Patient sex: F
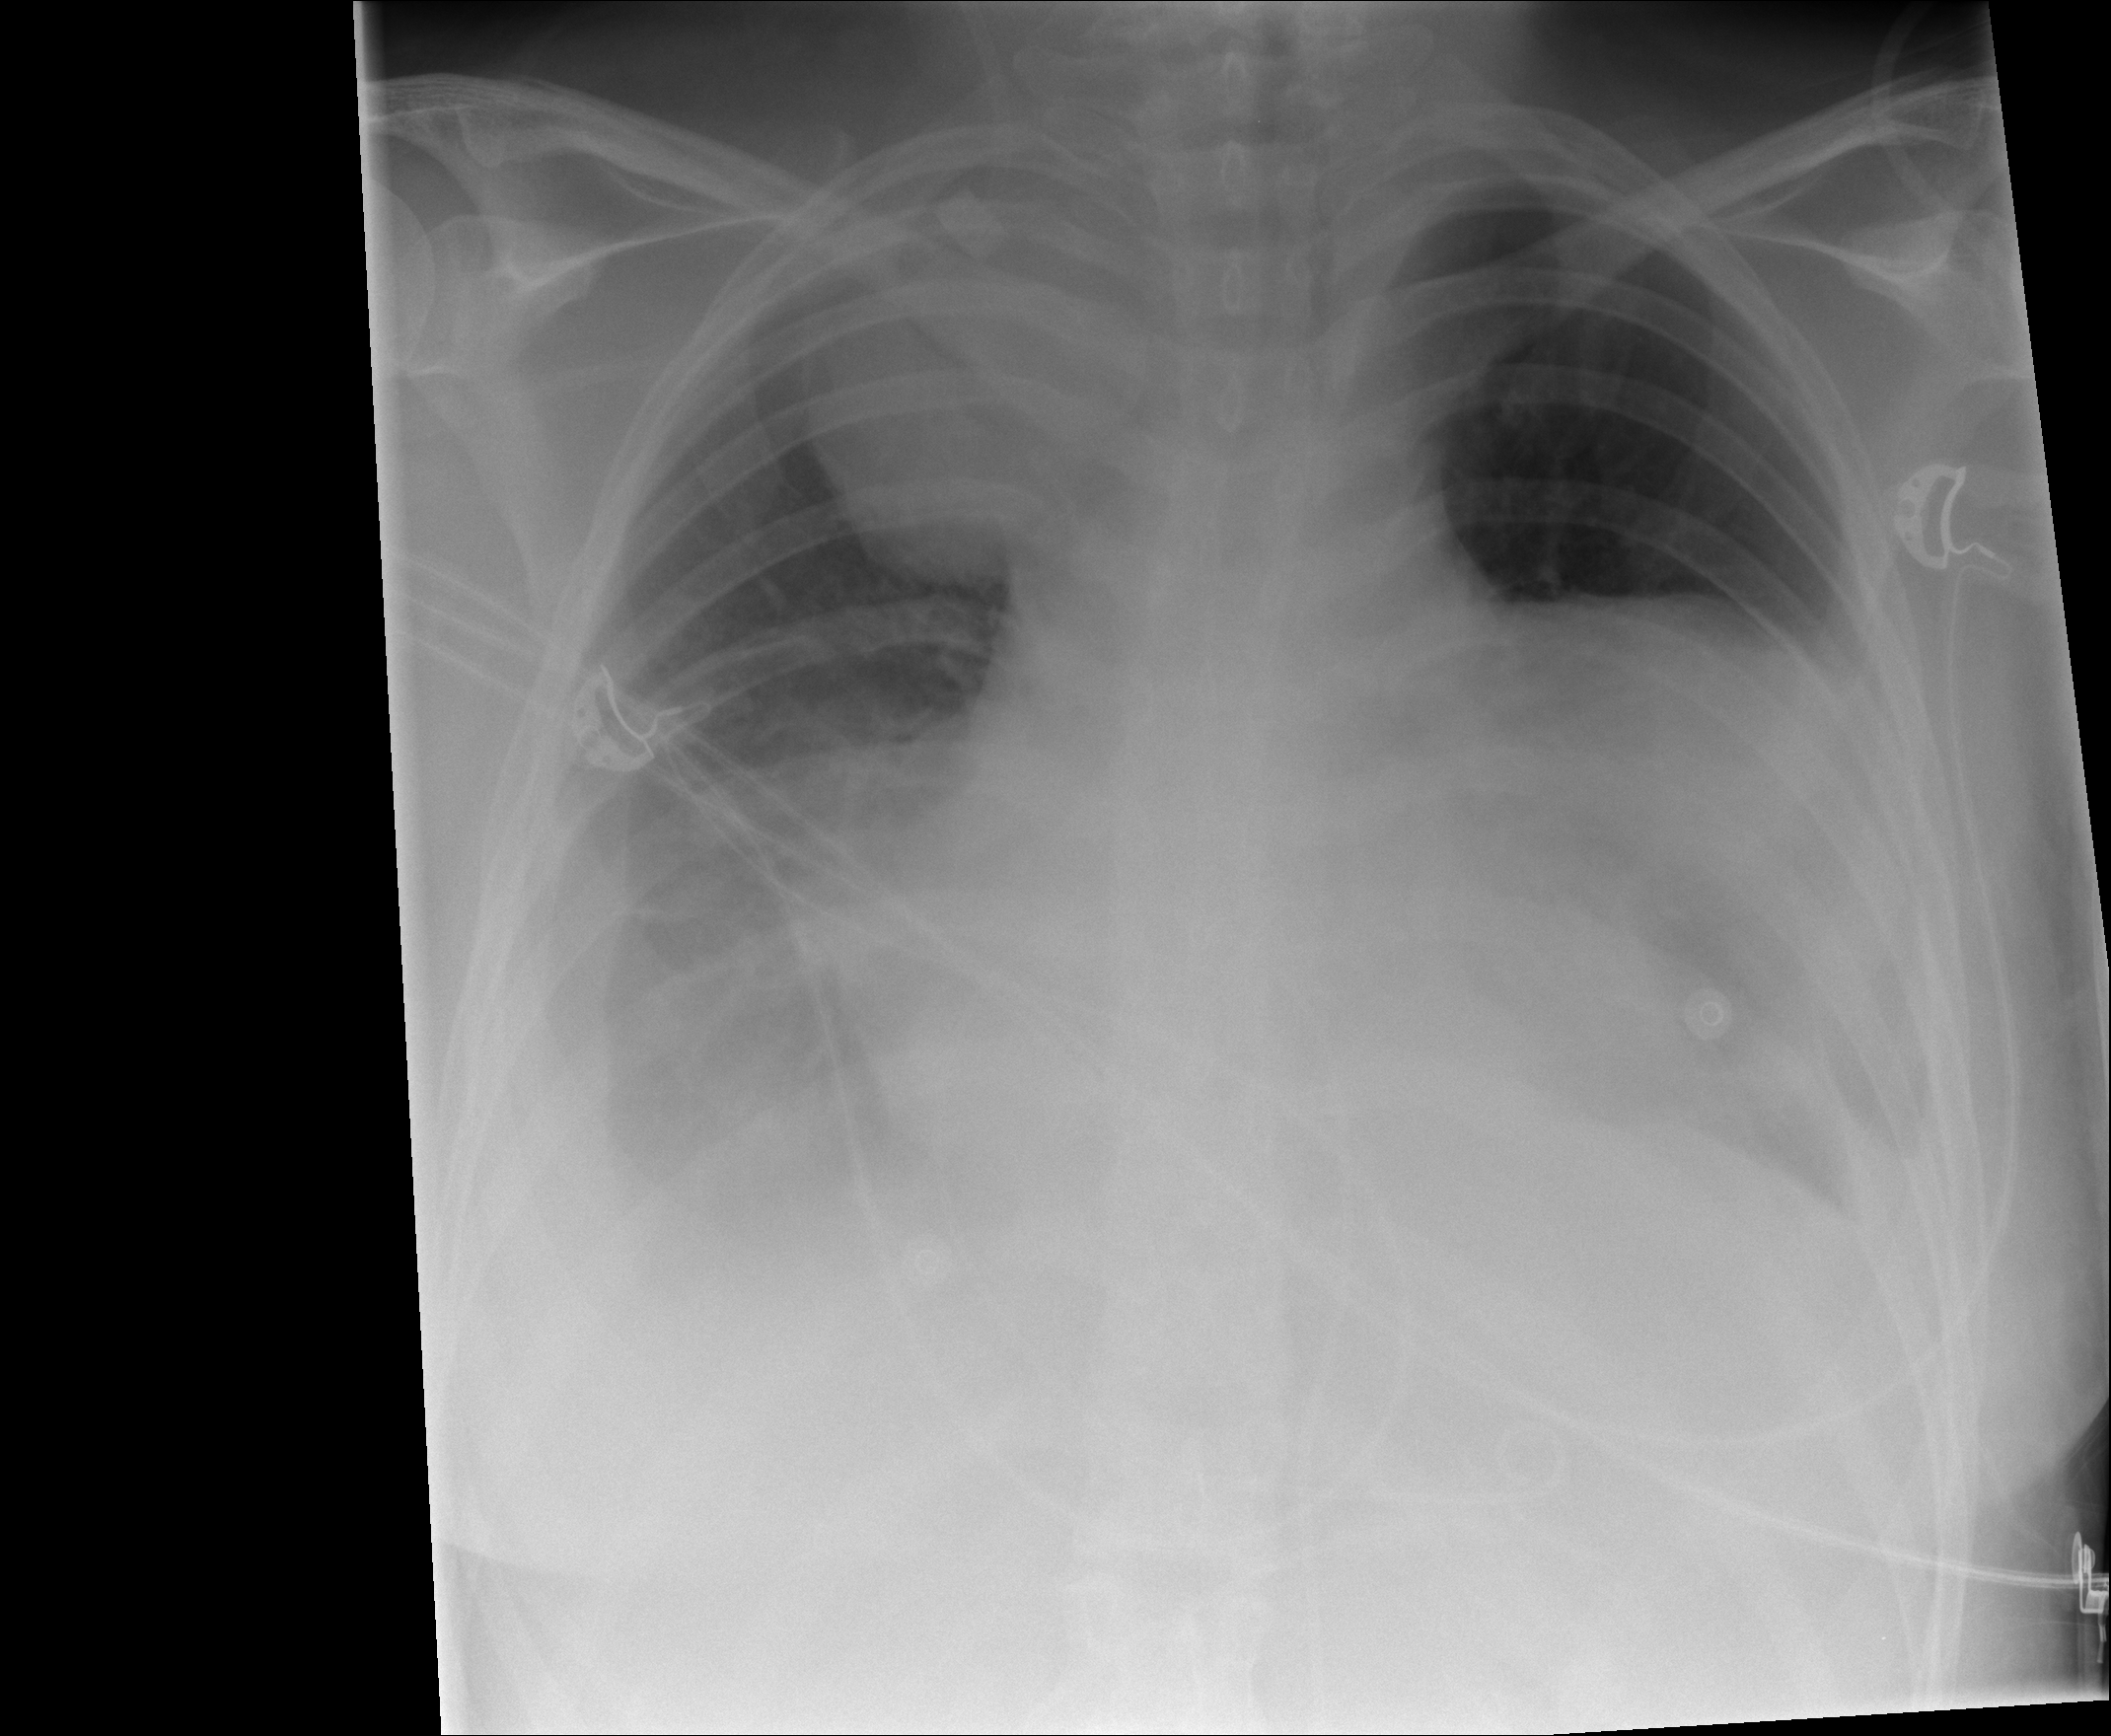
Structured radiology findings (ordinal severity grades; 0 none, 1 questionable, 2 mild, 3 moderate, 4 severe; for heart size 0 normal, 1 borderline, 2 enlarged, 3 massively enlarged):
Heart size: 3
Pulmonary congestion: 0
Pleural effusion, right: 3
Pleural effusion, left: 2
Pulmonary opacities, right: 0
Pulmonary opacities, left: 0
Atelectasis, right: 2
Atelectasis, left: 2